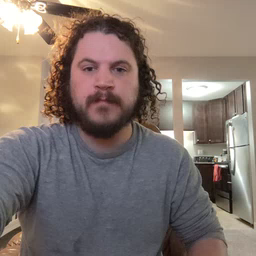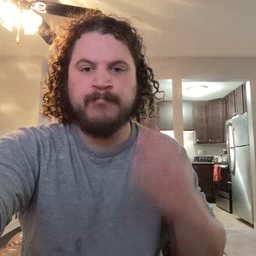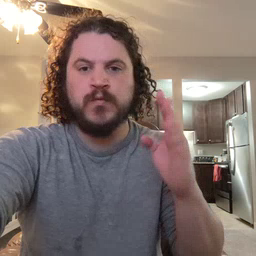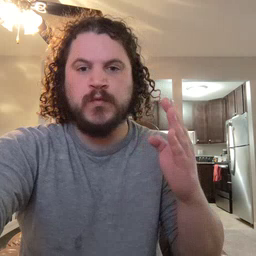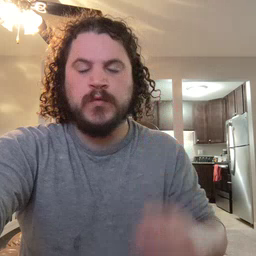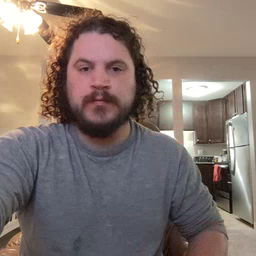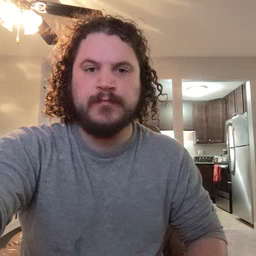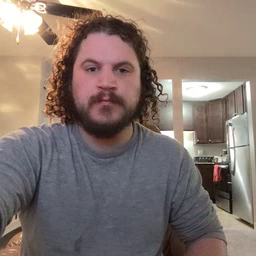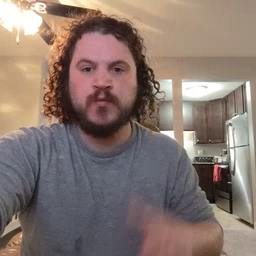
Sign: blue